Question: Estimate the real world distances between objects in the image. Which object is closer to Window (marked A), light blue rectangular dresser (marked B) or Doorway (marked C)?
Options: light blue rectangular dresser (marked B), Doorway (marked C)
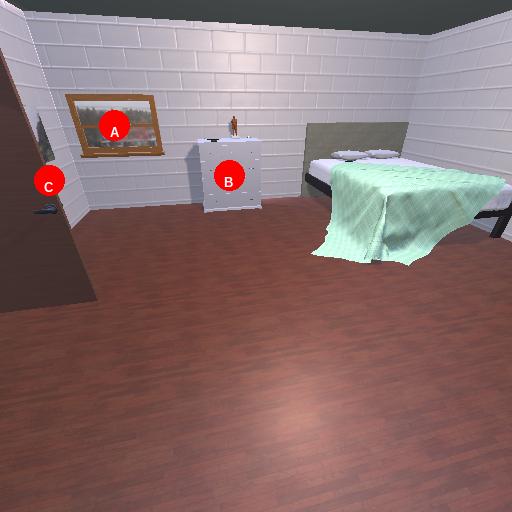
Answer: light blue rectangular dresser (marked B)